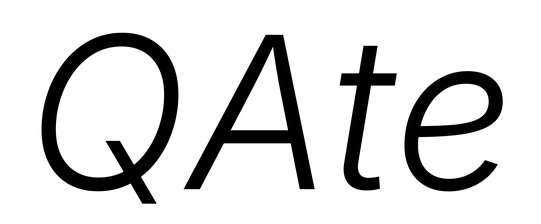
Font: Inter-Italic_Light_Italic